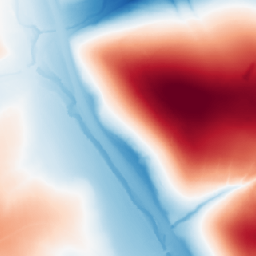
Category: trend_removal
Decomposition family: polynomial_high
Decomposition parameters: degree: 5
Upsampling method: nearest
Upsampling parameters: scale: 8
Upsampling scale: 8